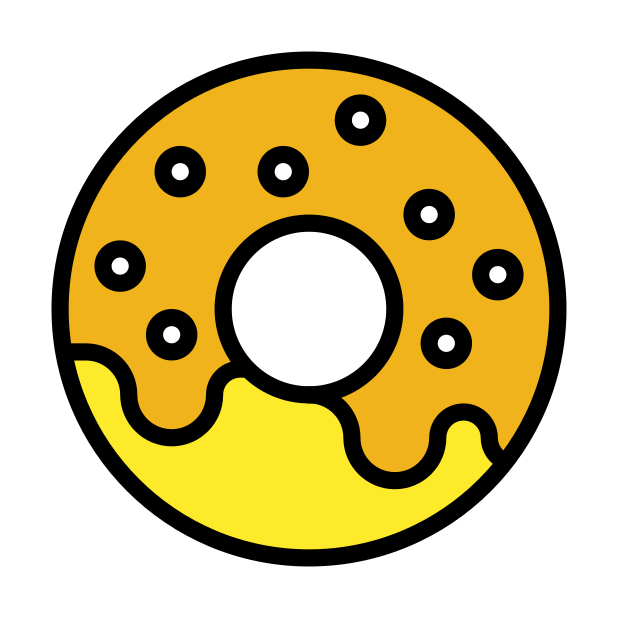
doughnut